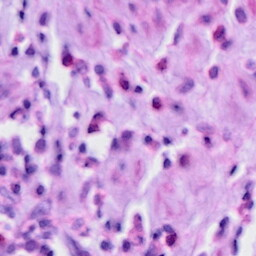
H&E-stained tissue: Cervix